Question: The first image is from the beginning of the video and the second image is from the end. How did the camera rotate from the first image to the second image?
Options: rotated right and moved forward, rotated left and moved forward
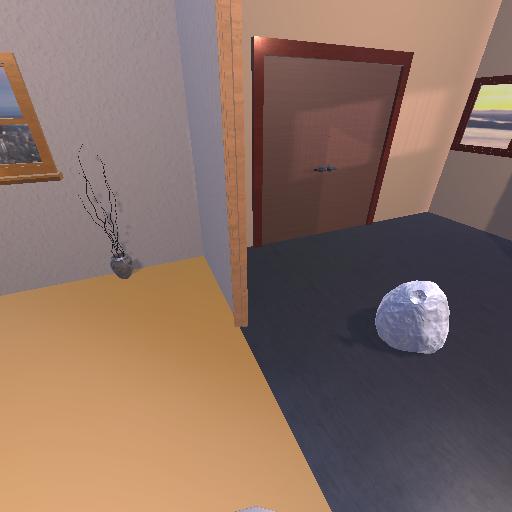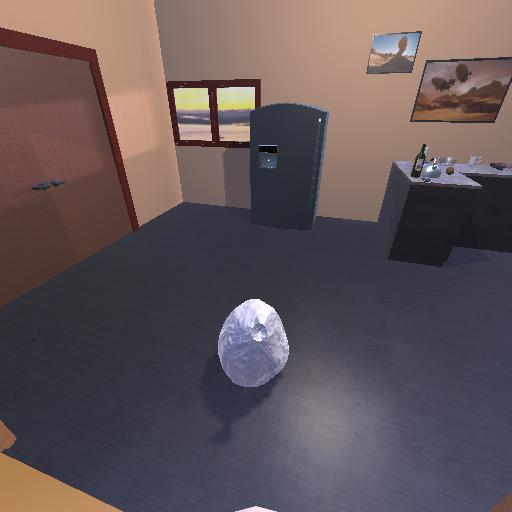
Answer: rotated right and moved forward